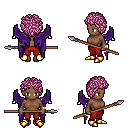
a pixel art fantasy rpg character, female body template, human, dark skin, purple wings, red pants, pink curly afro hairstyle, bracelets, gold boots, spear, four views (front, back, left, right), 2x2 character sprite sheet, small pixel art, hard edges, no anti-aliasing